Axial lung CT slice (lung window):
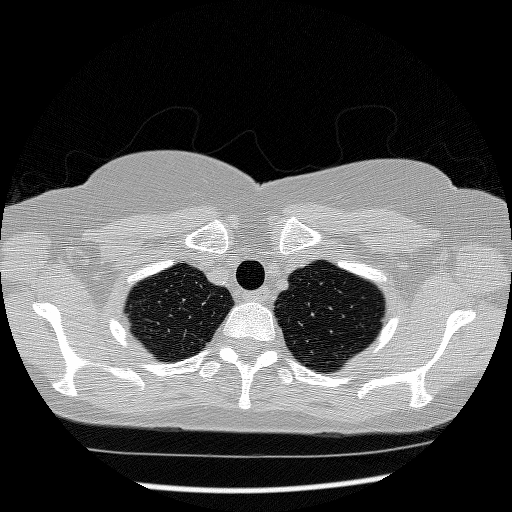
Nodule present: no